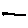
Label: line